Question: Find the minimum number of moves required to get from the Tower of Hanoi state described in the figure to the completed state
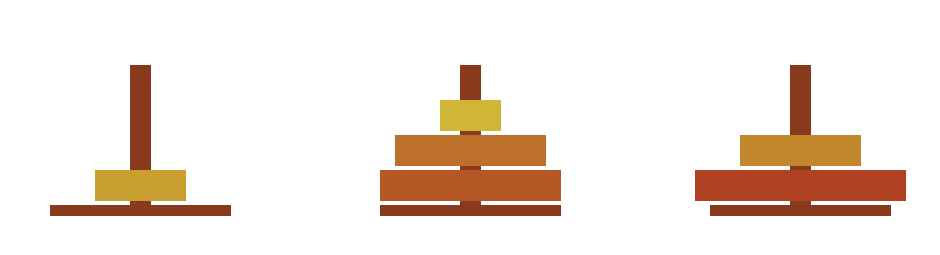
Answer: 26